Question: This is not a pure duplicate of the <URL>. The other question relates to hooking up signals to a spinner box. I've updated the title of this question to better reflect the problem I was facing.
I've banged my head against a situation where PySide behaves subtly different from PyQt. Well, I say subtly but actually PySide Python whereas PyQt works as I expect.

I'm completely new to PySide and still fairly new to PyQt so maybe I'm making some basic mistake, but damned if I can figure it out... really hoping one of you fine folks can give some pointers!
The full app is a batch processing tool and much too cumbersome to describe here, but I've stripped the problem down to its bare essentials in the code-sample below:
'''
import threading
try:
# raise ImportError() # Uncomment this line to show PyQt works correctly
from PySide import QtCore, QtGui
except ImportError:
from PyQt4 import QtCore, QtGui
QtCore.Signal = QtCore.pyqtSignal
QtCore.Slot = QtCore.pyqtSlot
class _ThreadsafeCallbackHelper(QtCore.QObject):
finished = QtCore.Signal(object)
def Dummy():
print "Ran Dummy"
# return '' # Uncomment this to show PySide *not* crashing
return None
class BatchProcessingWindow(QtGui.QMainWindow):
def __init__(self):
QtGui.QMainWindow.__init__(self, None)
btn = QtGui.QPushButton('do it', self)
btn.clicked.connect(lambda: self._BatchProcess())
def _BatchProcess(self):
def postbatch():
pass
helper = _ThreadsafeCallbackHelper()
helper.finished.connect(postbatch)
def cb():
res = Dummy()
helper.finished.emit(res) # 'None' crashes Python under PySide??!
t = threading.Thread(target=cb)
t.start()
if __name__ == '__main__': # pragma: no cover
app = QtGui.QApplication([])
BatchProcessingWindow().show()
app.exec_()
'''
Running this displays a window with a "do it" button. Clicking it crashes Python if running under PySide. Uncomment the 'ImportError' on line 4 to see PyQt* correctly run the Dummy function. Or uncomment the 'return' statement on line 20 to see correctly run.
I don't understand why emitting 'None' makes Python/PySide fail so badly?
The goal is to offload the processing (whatever Dummy does) to another thread, keeping the main GUI thread responsive. Again this has worked fine with PyQt but clearly not so much with PySide.
Any and all advice will be super appreciated.
This is under:
'''
Python 2.7 (r27:82525, Jul 4 2010, 09:01:59) [MSC v.1500 32 bit (Intel)] on win32
>>> import PySide
>>> PySide.__version_info__
(1, 1, 0, 'final', 1)
>>> from PyQt4 import Qt
>>> Qt.qVersion()
'4.8.2'
'''
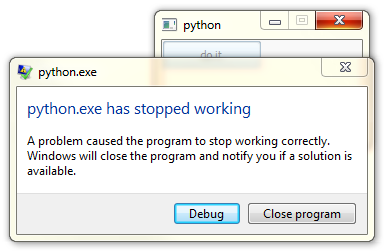
Answer: So, if the argument is that PySide is neglected and this really is a bug, we might as well come up with a workaround, right?
By introducing a sentinel to replace None, and emitting the problem can be circumvented, then the sentinel just has to be swapped back to None in the callbacks and the problem is bypassed.
Good grief though. I'll post the code I've ended up with to invite further comments, but if you got better alternatives or actual solutions then do give a shout. In the meantime I guess this'll do:
'''
_PYSIDE_NONE_SENTINEL = object()
def pyside_none_wrap(var):
"""None -> sentinel. Wrap this around out-of-thread emitting."""
if var is None:
return _PYSIDE_NONE_SENTINEL
return var
def pyside_none_deco(func):
"""sentinel -> None. Decorate callbacks that react to out-of-thread
signal emitting.
Modifies the function such that any sentinels passed in
are transformed into None.
"""
def sentinel_guard(arg):
if arg is _PYSIDE_NONE_SENTINEL:
return None
return arg
def inner(*args, **kwargs):
newargs = map(sentinel_guard, args)
newkwargs = {k: sentinel_guard(v) for k, v in kwargs.iteritems()}
return func(*newargs, **newkwargs)
return inner
'''
Modifying my original code we arrive at this solution:
'''
class _ThreadsafeCallbackHelper(QtCore.QObject):
finished = QtCore.Signal(object)
def Dummy():
print "Ran Dummy"
return None
def _BatchProcess():
@pyside_none_deco
def postbatch(result):
print "Post batch result: %s" % result
helper = _ThreadsafeCallbackHelper()
helper.finished.connect(postbatch)
def cb():
res = Dummy()
helper.finished.emit(pyside_none_wrap(res))
t = threading.Thread(target=cb)
t.start()
class BatchProcessingWindow(QtGui.QDialog):
def __init__(self):
super(BatchProcessingWindow, self).__init__(None)
btn = QtGui.QPushButton('do it', self)
btn.clicked.connect(_BatchProcess)
if __name__ == '__main__': # pragma: no cover
app = QtGui.QApplication([])
window = BatchProcessingWindow()
window.show()
sys.exit(app.exec_())
'''
I doubt that'll win any awards, but it does seem to fix the issue.